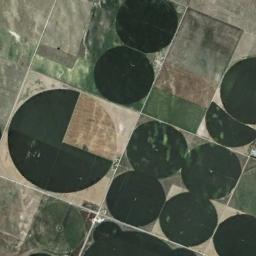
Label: circular_farmland